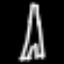
Label: The Eiffel Tower